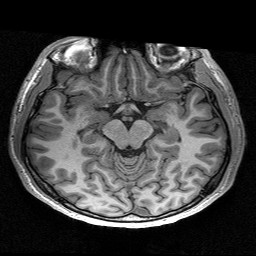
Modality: T1w
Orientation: coronal